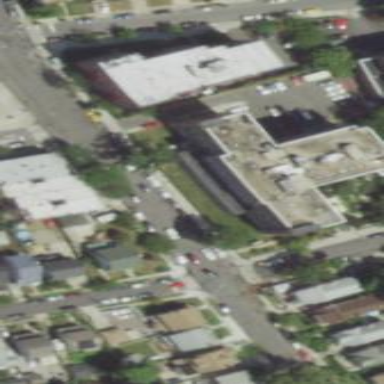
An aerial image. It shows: Building.